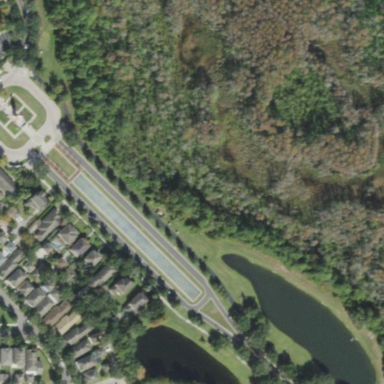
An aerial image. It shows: Reflecting pool of water.